Field crop: maize
Growth stage: 2
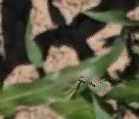
Species: maize